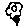
Label: flower